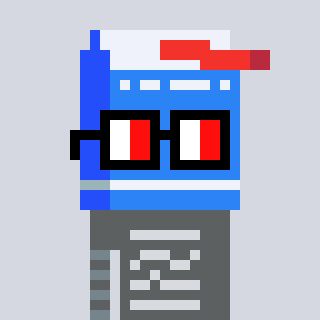
a pixel art character with square glasses with black frames and red eyes, a milk-shaped head and a gunk-colored body on a cool background